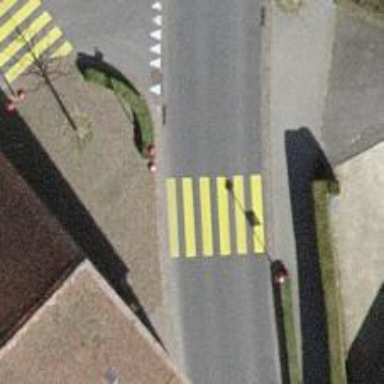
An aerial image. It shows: Marked zebra crossing on the road. The crossing is indicated by zebra markings.